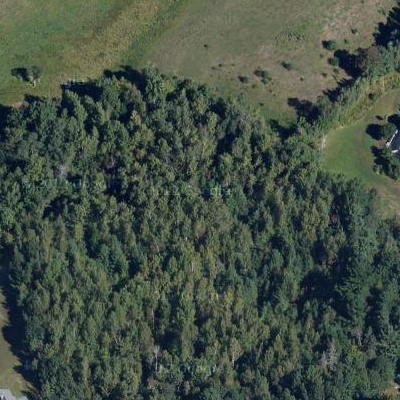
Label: eForest